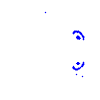
Particle: kaon